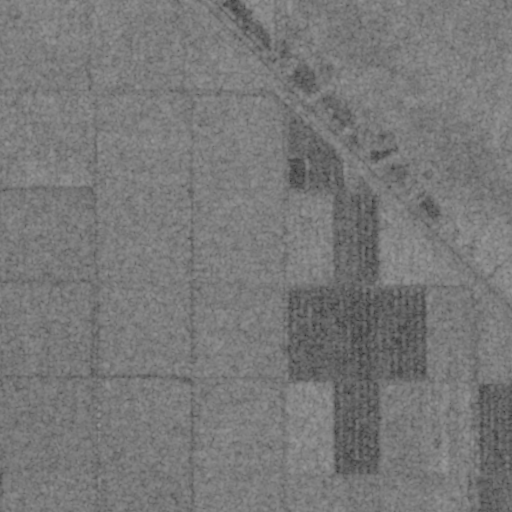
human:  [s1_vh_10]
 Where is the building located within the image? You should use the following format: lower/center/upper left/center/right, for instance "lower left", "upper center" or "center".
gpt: The building is located in the lower left of the image.
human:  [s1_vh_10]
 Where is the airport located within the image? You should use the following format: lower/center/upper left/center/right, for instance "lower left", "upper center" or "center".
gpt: There is no airport in the image.

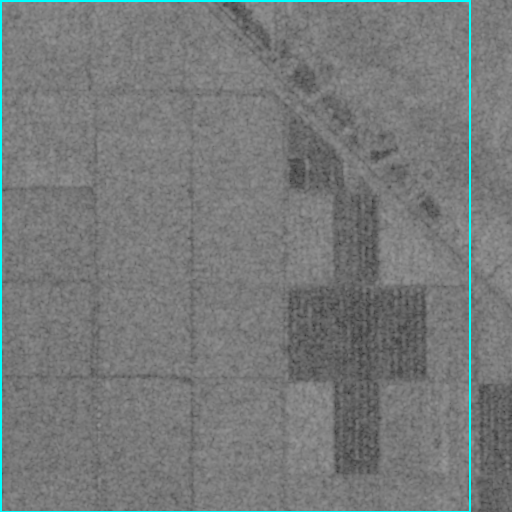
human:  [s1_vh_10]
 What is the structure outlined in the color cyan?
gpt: The structure outlined in cyan is a crop field.
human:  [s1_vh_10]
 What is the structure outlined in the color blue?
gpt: There is no blue outline.